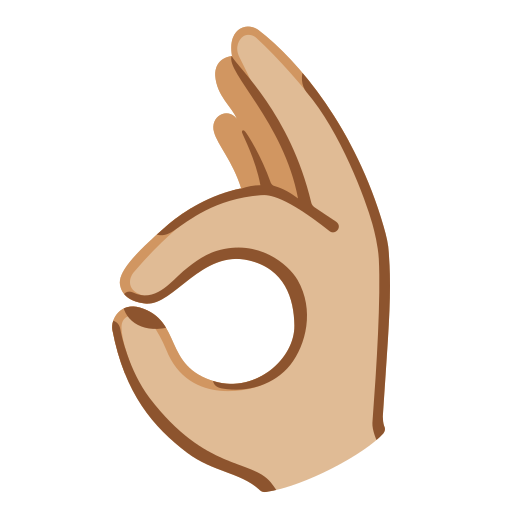
Emoji: 👌🏼